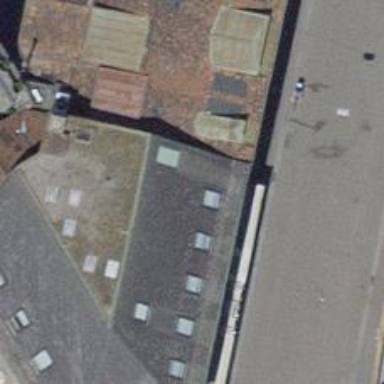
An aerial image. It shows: Shop selling clothes.